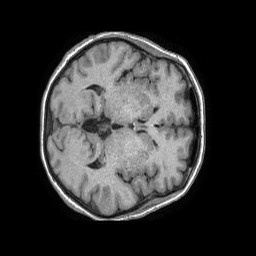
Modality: T1w
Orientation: axial
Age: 58
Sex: female
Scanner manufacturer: philips
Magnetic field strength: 1.5 T
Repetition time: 0.007663 s
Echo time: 0.003561 s